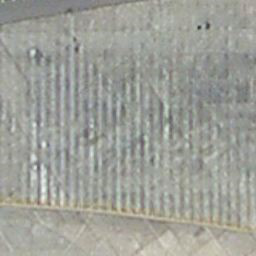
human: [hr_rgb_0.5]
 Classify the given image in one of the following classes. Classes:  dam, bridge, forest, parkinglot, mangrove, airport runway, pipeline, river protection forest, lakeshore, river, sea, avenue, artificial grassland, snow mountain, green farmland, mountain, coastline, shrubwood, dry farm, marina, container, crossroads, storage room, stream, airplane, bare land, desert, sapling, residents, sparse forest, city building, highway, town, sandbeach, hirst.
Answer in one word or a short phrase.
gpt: airport runway